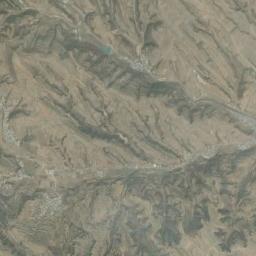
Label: mountain